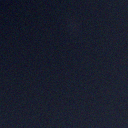
Screen state: off